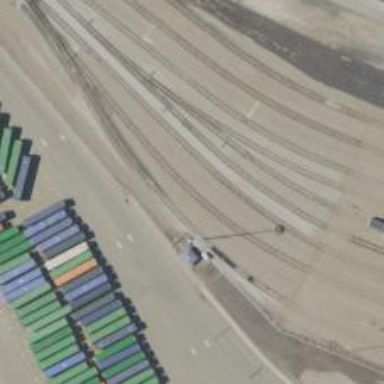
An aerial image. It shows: Railway yard used for servicing trains.